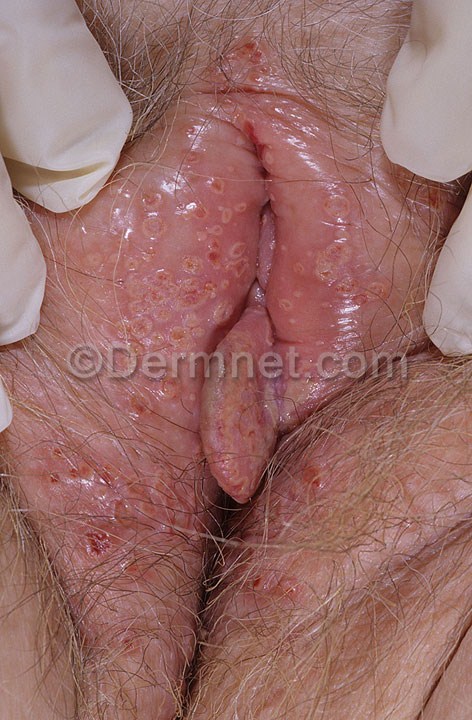
Disease: Herpes HPV and other STDs Photos